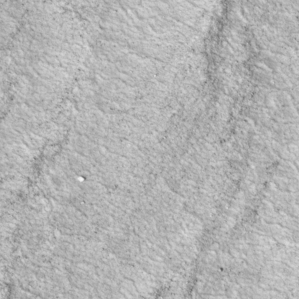
Label: non_frost